Interaction volume radius: 5 \u00c5
Interaction volume height: 10 \u00c5
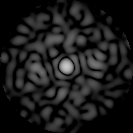
Disorder parameter: 0.8267